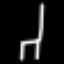
Label: chair